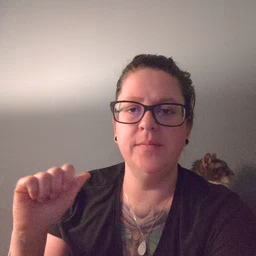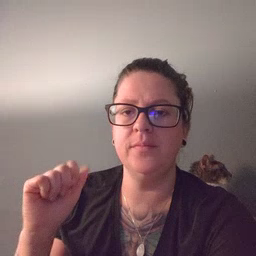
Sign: because